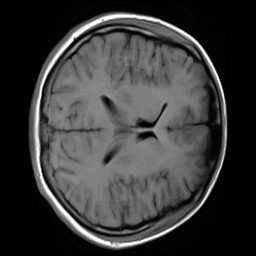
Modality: T1w
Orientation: axial
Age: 19
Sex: female
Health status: healthy
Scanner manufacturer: siemens
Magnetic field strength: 3 T
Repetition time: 4.1 s
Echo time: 0.0085 s